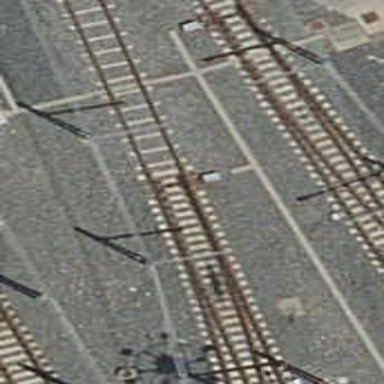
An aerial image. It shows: Railway switch.